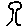
Label: tree